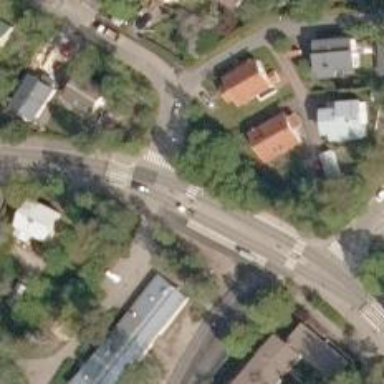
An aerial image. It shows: Footway crossing.